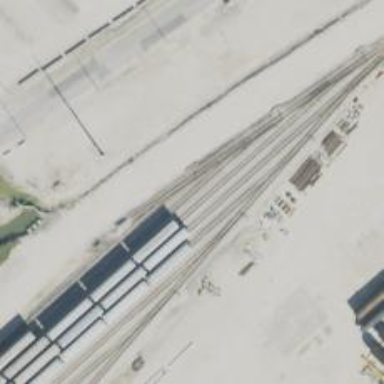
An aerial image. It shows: Railway yard in service.